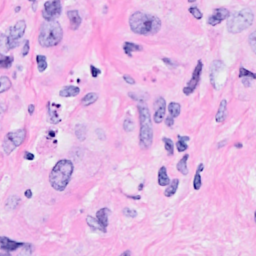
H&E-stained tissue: Breast